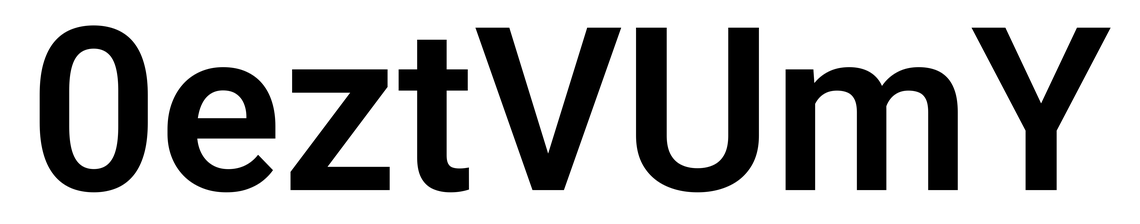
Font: Roboto_SemiBold